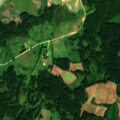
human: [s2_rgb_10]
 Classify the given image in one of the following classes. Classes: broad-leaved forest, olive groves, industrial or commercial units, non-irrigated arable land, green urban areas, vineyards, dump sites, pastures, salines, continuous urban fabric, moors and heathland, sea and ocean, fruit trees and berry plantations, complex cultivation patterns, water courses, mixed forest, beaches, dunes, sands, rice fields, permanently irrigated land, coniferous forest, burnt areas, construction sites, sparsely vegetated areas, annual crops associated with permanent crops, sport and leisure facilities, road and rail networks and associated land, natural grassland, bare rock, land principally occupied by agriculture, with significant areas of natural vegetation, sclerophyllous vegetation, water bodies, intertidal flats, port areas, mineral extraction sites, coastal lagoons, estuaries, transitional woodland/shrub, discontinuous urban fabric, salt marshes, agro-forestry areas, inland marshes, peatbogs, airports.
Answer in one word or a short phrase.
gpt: land principally occupied by agriculture, with significant areas of natural vegetation, broad-leaved forest